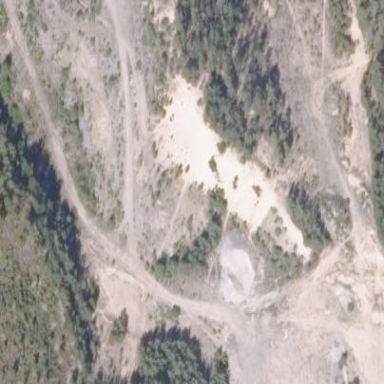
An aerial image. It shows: Sand quarry.